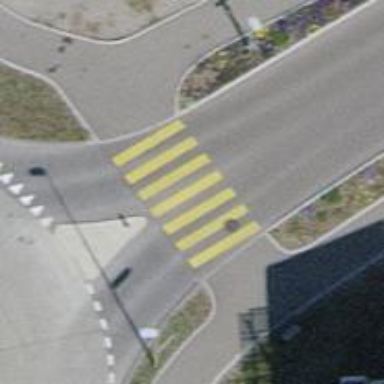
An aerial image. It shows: Marked crossing on asphalt footway.